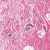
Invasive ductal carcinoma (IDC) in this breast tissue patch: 0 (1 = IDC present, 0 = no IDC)